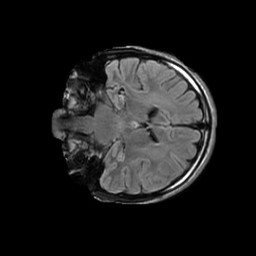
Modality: FLAIR
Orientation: coronal
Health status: ill
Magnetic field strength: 3 T